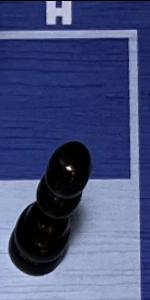
Label: Pawn_Black